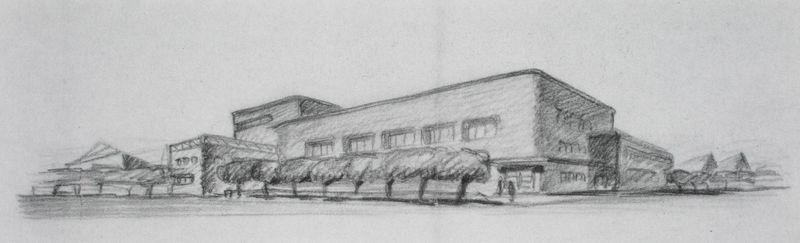
Titel: Harmonie Trossingen, perspektivische Ansicht
Künstler: Richard Döcker
Schlagwörter: baum, himmel, bäume, menschen, fenster, grau, schwarz, skizze, tür, weiss, zeichnung, dach, gebäude, haus, wiese, expressionismus, architektur, mensch, horizont, flach, blatt, kontrast, rund, papier, ecke, modell, perspektive, moderne, modern, dächer, allee, grafik, graphik, fabrik, glatt, tor, kante, eingang, kohle, schraffur, bleistift, entwurf, bauhaus, büme, plan, entwurfszeichnung, abgerundet, kuben, kubisch, bauwerk, architekturzeichnung, flachdach, kubus, perspektivisch, baukörper, wright, erich mendelson, falchdächer, frakn loyd wright, langfenster, mendelsohn, mendelson, strichebleistift